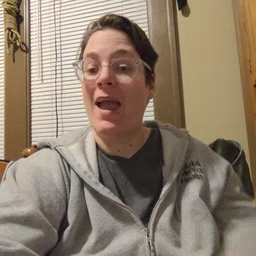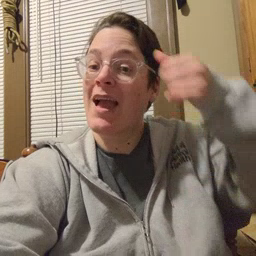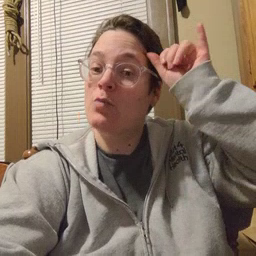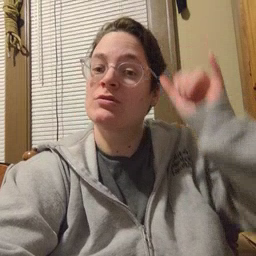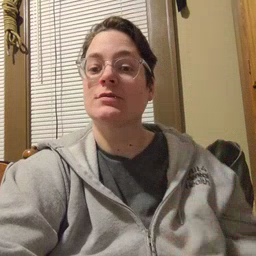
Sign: cow